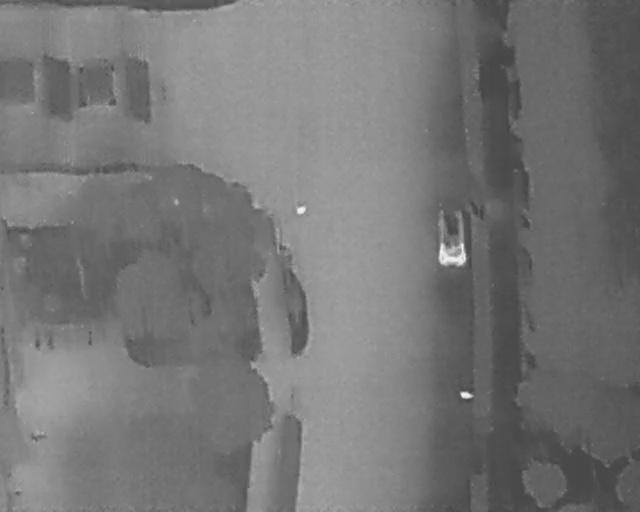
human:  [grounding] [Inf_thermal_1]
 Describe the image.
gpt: In the satellite image, there is  <ref>1 medium car </ref> <box>[[66, 43, 75, 49, 177]]</box> located at right.